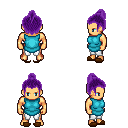
a pixel art fantasy rpg character, male body template, human, tanned skin, teal tunic, white pants, purple short topknot hairstyle, brown slippers, four views (front, back, left, right), 2x2 character sprite sheet, small pixel art, hard edges, no anti-aliasing